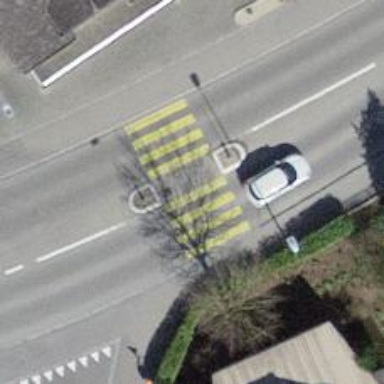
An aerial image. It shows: Marked zebra crossing on the road.